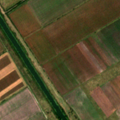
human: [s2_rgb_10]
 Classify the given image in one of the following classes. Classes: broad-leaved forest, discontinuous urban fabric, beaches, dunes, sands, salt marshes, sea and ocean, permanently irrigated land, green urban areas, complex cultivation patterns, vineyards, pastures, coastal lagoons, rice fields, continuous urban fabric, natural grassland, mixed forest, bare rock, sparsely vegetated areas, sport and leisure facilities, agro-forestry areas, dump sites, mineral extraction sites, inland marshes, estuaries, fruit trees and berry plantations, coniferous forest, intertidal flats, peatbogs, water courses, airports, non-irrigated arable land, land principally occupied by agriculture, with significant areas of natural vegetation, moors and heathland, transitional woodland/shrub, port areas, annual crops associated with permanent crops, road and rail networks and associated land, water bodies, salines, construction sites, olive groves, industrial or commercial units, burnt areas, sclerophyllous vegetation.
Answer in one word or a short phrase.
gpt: non-irrigated arable land, pastures